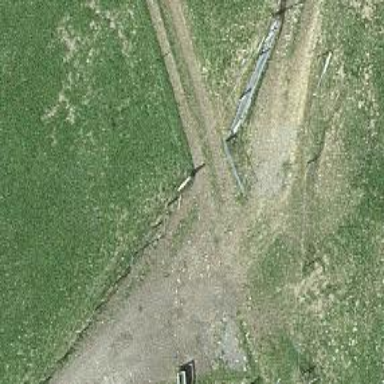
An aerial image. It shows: Gate.